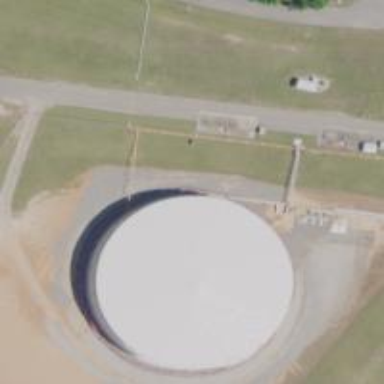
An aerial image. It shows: Storage tank which is man-made and housed in building.